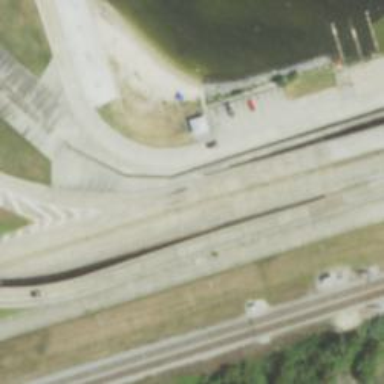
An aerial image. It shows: Secondary link road with asphalt surface.